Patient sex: M
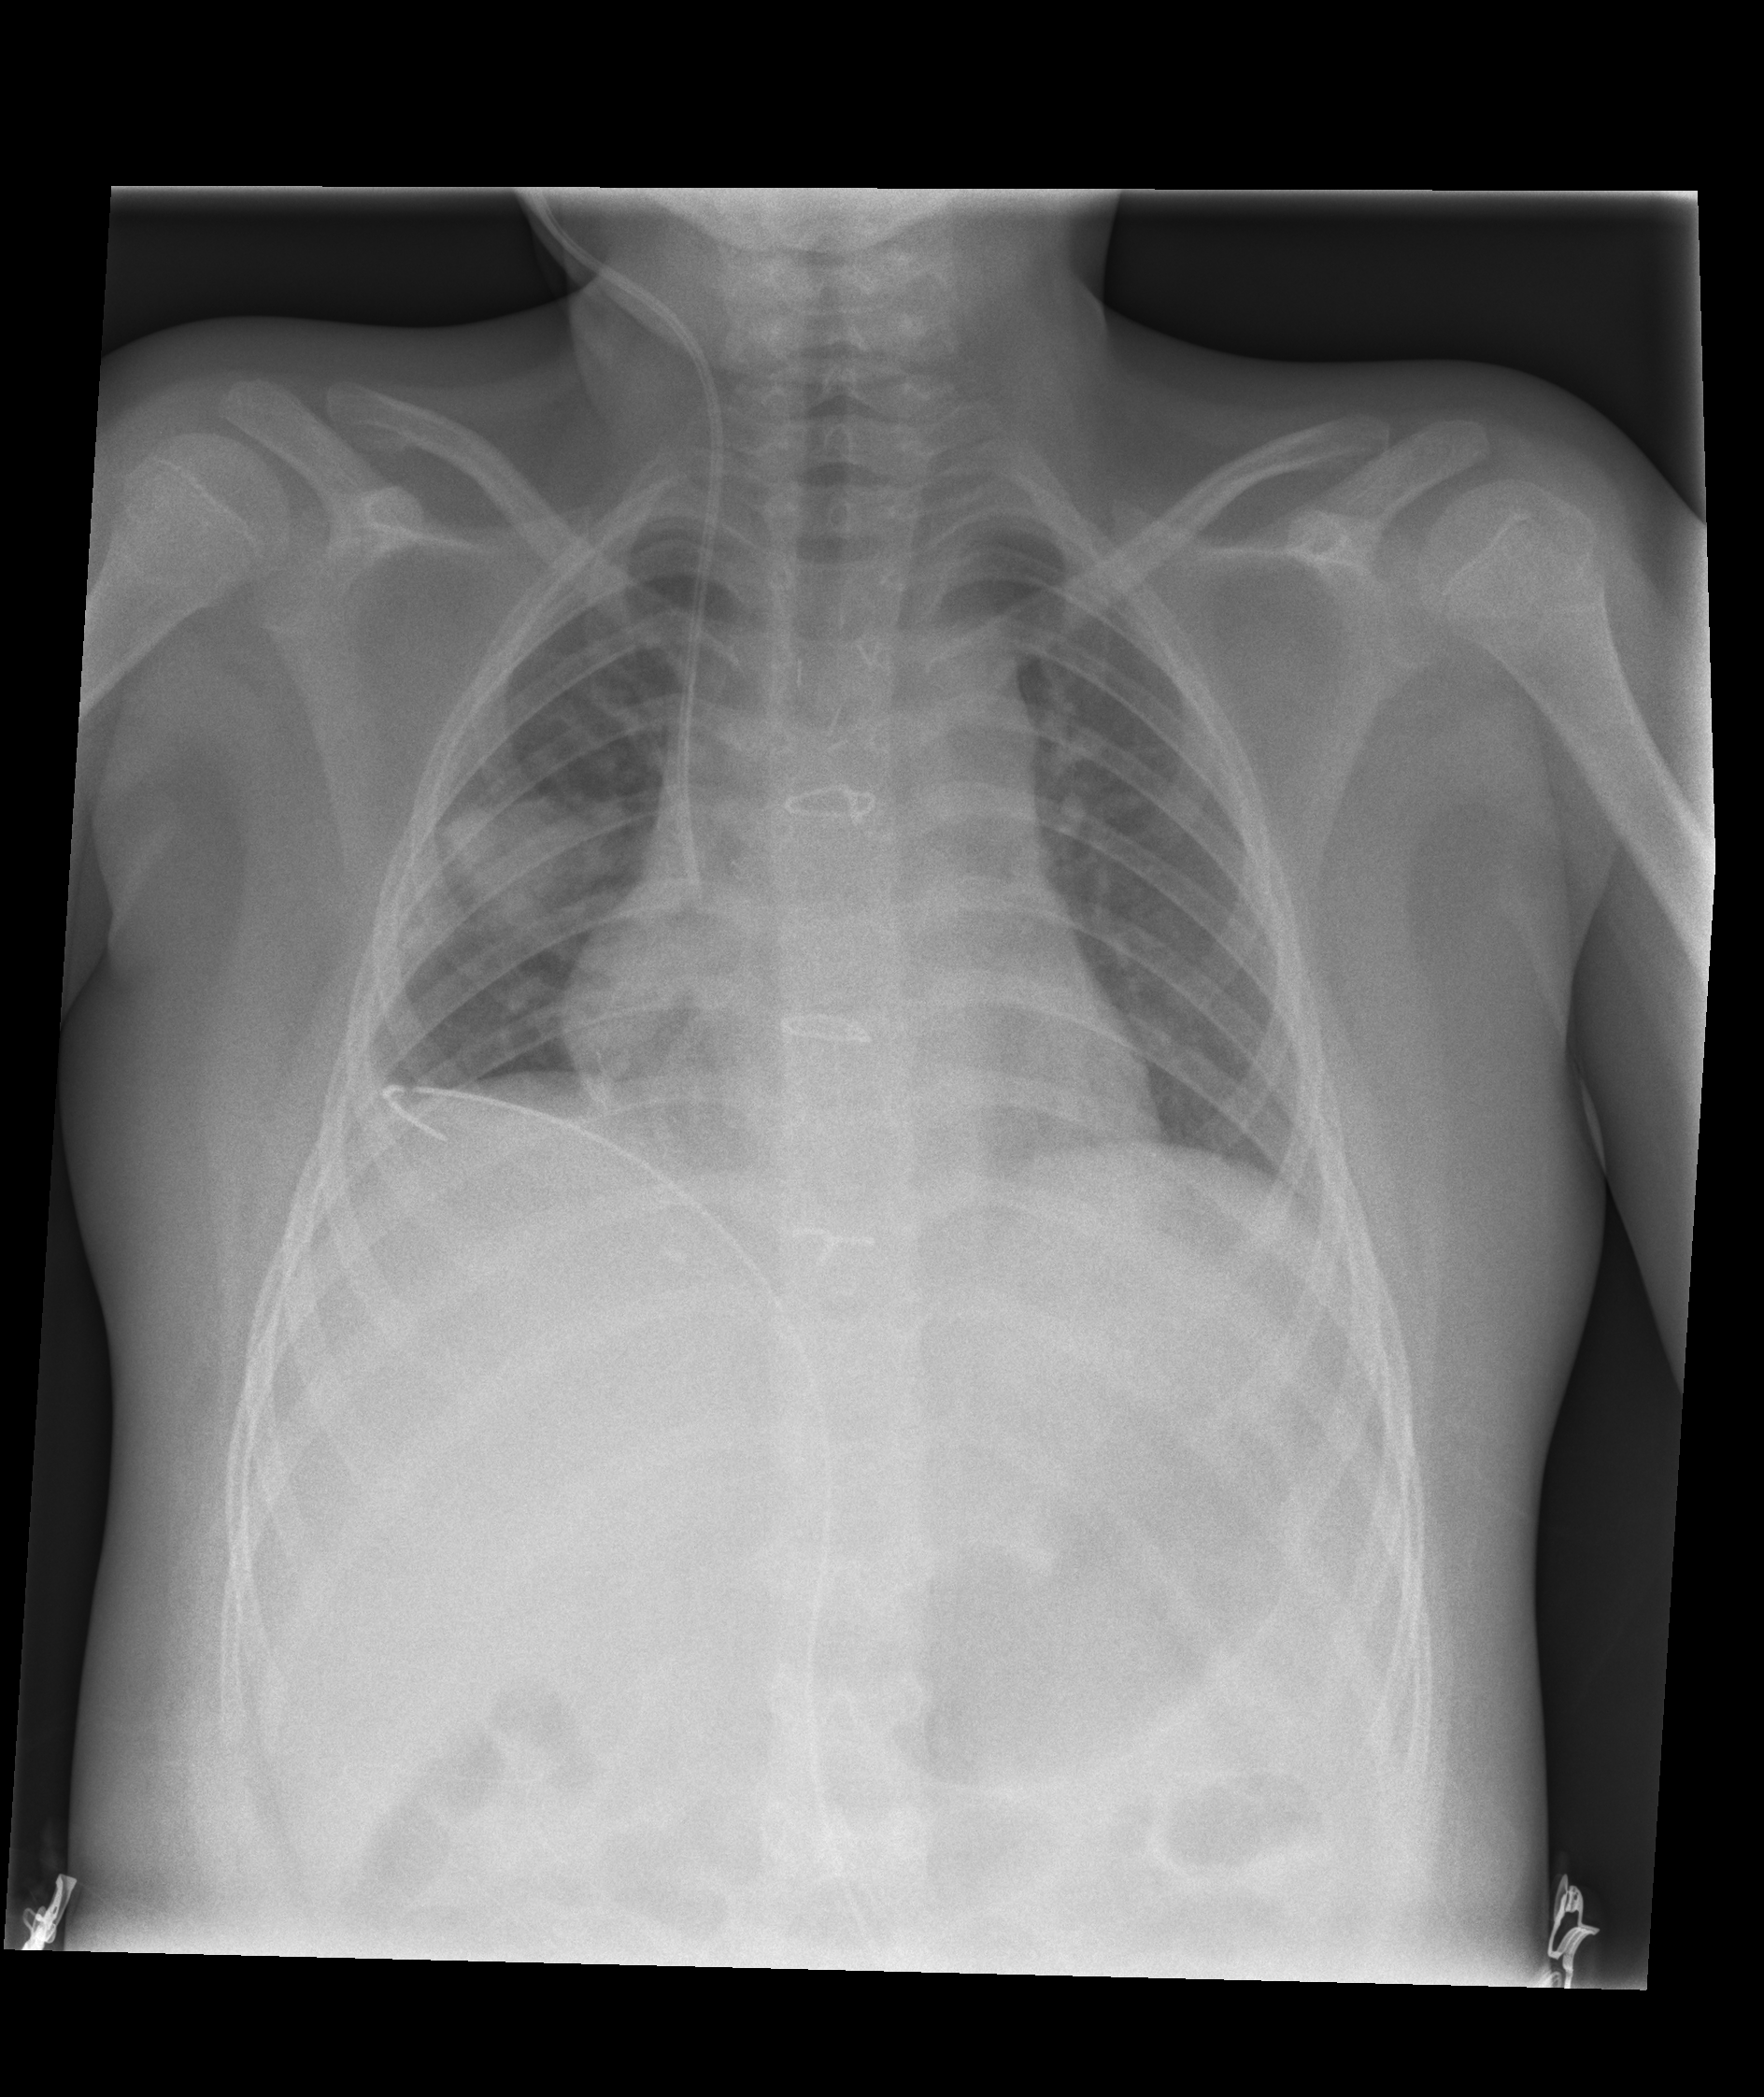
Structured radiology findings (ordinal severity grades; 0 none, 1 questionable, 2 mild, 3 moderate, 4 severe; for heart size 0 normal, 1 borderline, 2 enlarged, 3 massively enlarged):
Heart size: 2
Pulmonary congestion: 0
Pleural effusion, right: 0
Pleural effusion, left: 0
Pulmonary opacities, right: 0
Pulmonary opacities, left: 0
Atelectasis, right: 2
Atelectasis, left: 0